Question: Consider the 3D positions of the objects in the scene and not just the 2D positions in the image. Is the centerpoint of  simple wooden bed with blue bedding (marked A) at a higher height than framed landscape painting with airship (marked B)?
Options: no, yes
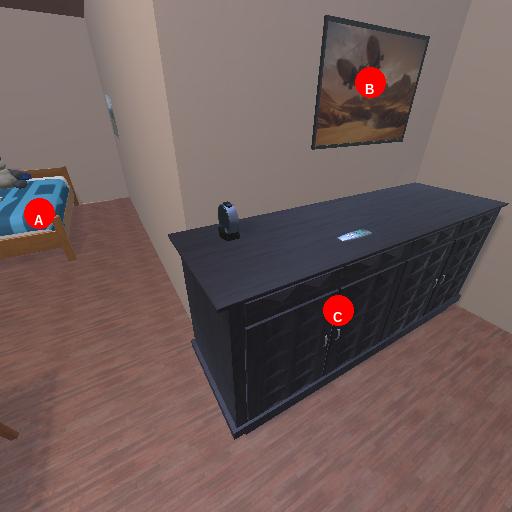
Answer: no